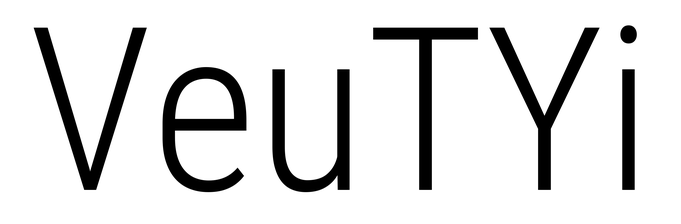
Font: Roboto_Condensed_Light